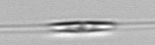
Label: Cylindrotheca